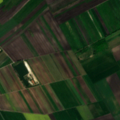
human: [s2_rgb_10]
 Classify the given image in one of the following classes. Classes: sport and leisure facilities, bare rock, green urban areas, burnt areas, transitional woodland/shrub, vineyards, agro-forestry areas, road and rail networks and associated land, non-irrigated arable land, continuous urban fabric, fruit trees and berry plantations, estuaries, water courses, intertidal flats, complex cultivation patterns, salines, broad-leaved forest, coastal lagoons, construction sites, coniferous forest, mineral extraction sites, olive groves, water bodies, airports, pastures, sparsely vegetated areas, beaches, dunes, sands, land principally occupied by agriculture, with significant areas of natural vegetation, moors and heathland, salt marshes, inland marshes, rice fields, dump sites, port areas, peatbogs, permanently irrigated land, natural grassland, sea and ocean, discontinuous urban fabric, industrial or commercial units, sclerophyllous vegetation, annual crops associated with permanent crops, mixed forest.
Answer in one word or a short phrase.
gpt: non-irrigated arable land, vineyards